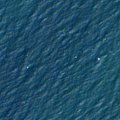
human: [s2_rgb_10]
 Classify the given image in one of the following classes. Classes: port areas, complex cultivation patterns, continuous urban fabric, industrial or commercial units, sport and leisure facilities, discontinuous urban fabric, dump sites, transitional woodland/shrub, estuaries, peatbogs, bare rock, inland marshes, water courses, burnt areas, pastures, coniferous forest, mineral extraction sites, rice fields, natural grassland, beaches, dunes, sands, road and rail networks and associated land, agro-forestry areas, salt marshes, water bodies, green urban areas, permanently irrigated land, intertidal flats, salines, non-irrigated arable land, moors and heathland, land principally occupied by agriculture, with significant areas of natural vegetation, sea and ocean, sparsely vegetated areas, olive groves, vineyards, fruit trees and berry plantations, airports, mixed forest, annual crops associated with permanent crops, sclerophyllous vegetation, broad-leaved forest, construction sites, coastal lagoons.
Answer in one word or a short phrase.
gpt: sea and ocean